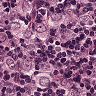
Metastatic tissue present: yes